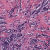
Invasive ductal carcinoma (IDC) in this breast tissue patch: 1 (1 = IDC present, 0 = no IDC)